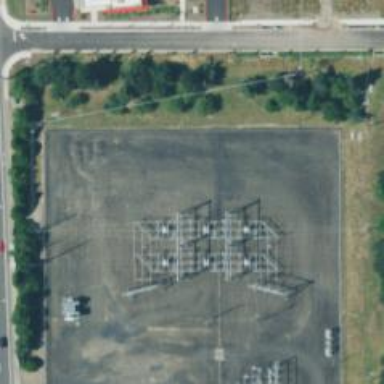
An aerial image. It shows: Switch for power supply.